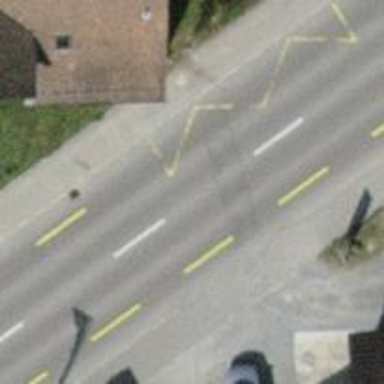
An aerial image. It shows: Public transport stop position.